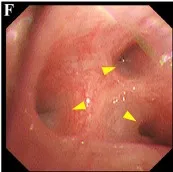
Bronchoscopy image showing extensive airway defects accompanied by mucosal hyperemia and edema. Stenosis at segmental bronchi beyond RMB (yellow arrowhead).
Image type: endoscopy (airway_endoscopy)